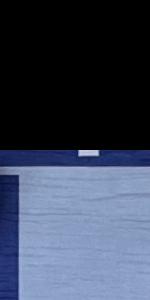
Label: Empty